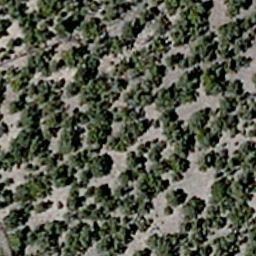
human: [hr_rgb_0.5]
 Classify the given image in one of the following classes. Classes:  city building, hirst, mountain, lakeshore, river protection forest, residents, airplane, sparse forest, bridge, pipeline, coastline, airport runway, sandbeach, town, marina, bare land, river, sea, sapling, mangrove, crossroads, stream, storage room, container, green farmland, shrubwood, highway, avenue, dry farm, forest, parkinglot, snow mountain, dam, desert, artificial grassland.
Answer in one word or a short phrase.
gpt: sparse forest